Question: Here is the issue:
Many ajax call going on , so i click a button to make a ticket which should be done instantly instead it stays there until all others before it are complete ! why is that?
How can i make it run with highest priority?
Image attached to understand it better:

Struggling with it for 2 days now so really need help on this one!
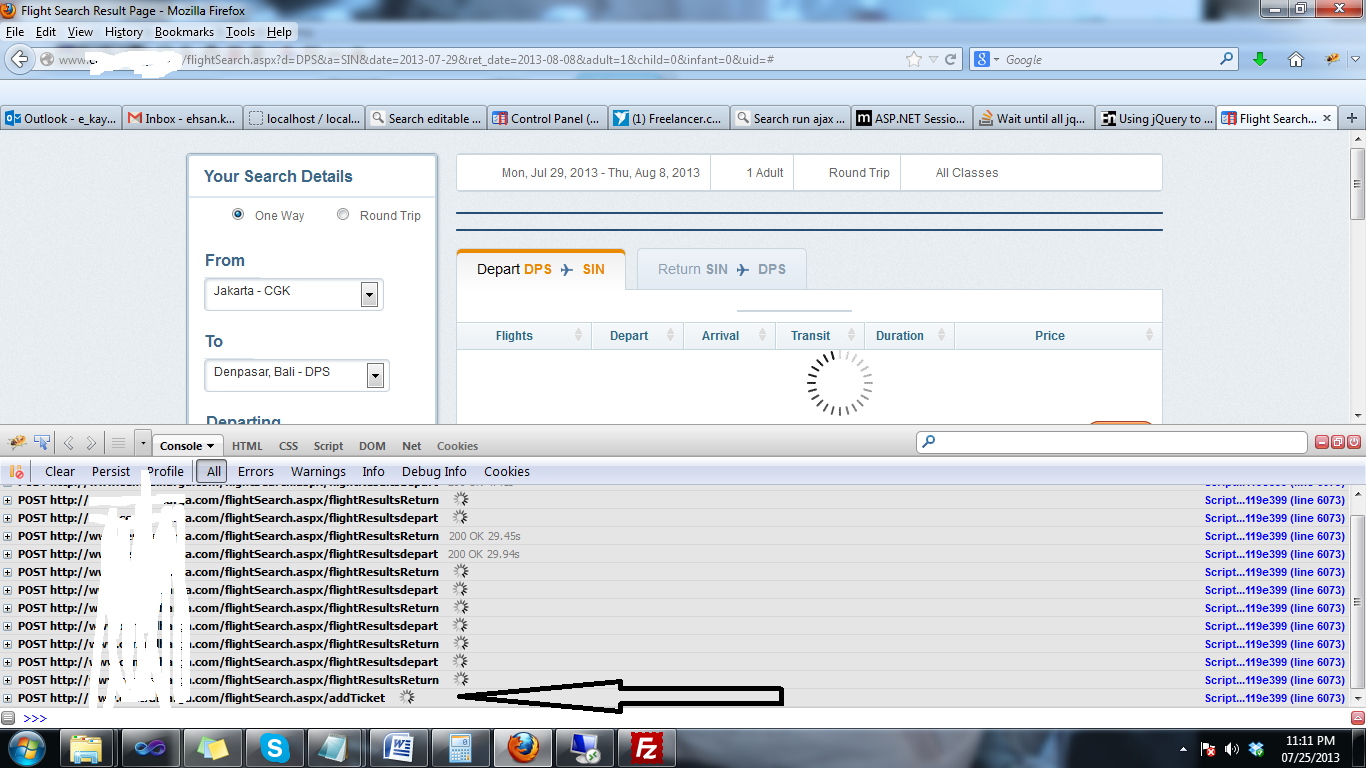
Answer: I would look at what is really needed. Do you really need 12 concurrent ajax calls per user/session? Your going to incur serious server issues processing that many requests.
I see a lot of requests go to the same URI; does it make sense to wait until one of those requests are finished before processing the next? Is there a way to "bundle" your requests into one? or fewer? Chatty interfaces tend to lead to issues down the road.
You could keep a tally of how many concurrent requests you have going and never let it go above a threshold, queuing requests that do, unless one is "High priority".
But seriously rethink making that many requests at a time.
Since you are making requests to multiple outside locations, based on one use action. Have the one user action make a single request to your web server. Then have your web server make the requests on behalf of the user, bundle the results all together and return them in one response to the user. This will also help you maintain your external connections, and your user has a unified experience with website.
If you combine your requests of the six into one you can have your webserver forward those requests on separate threads by making them async as explained <URL>. The user will not see any results until all are completed, which may seem slow. But multiply that by 1000 concurrent users and it will be faster.